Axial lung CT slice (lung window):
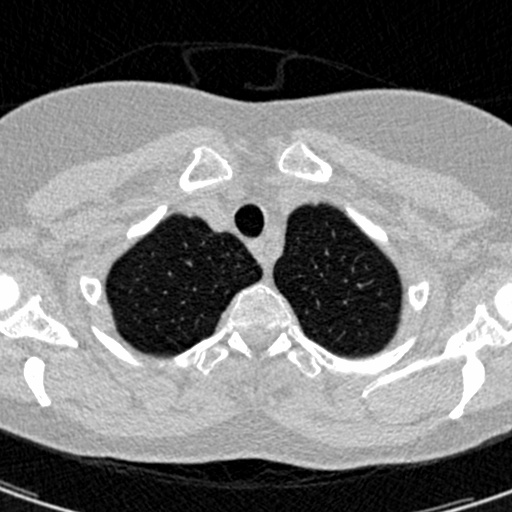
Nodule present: no